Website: macys
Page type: cart
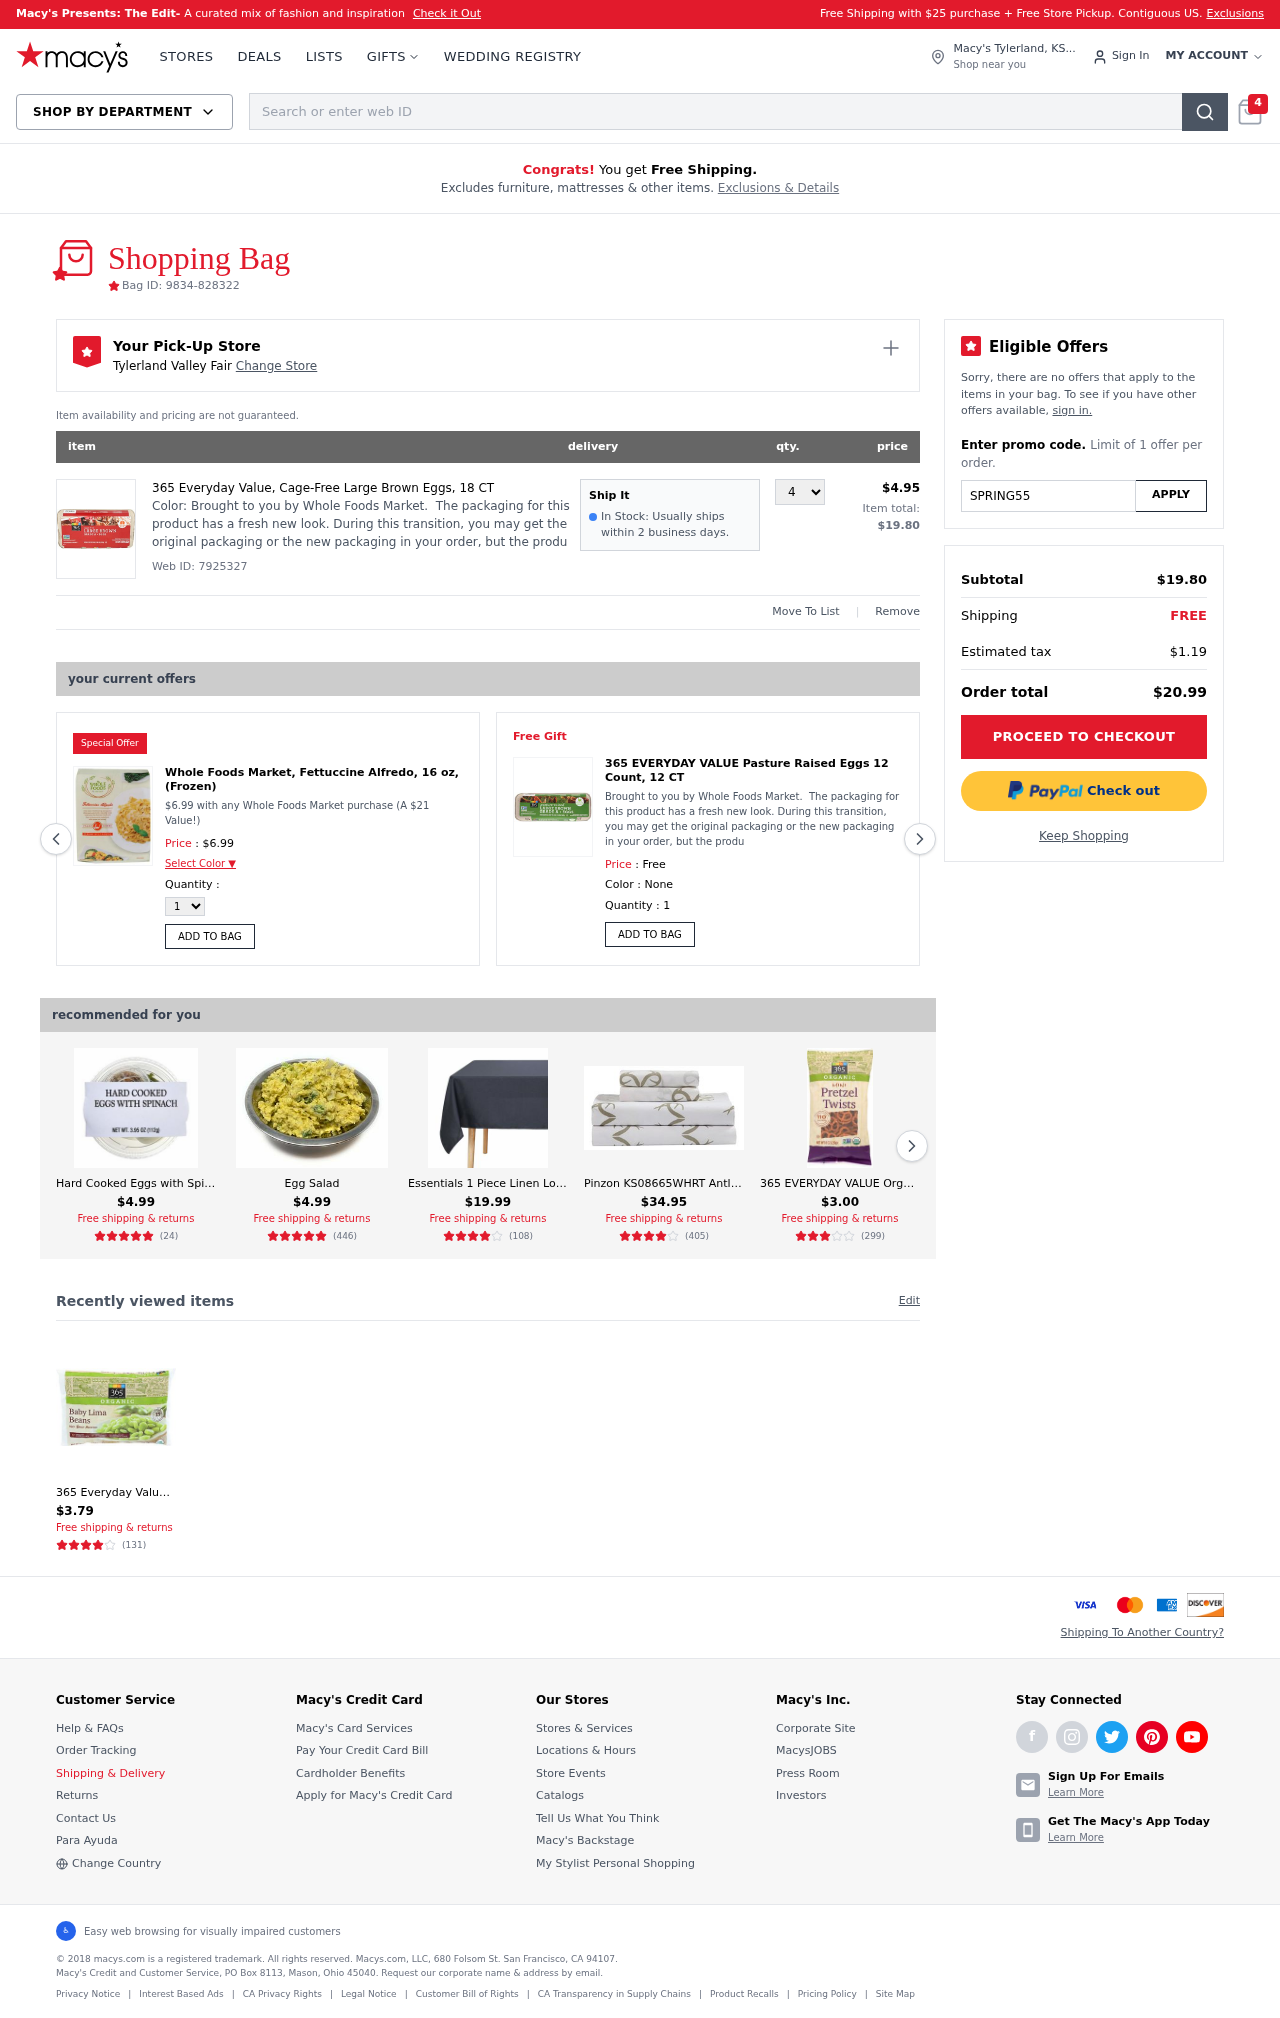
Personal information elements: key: PII_CITY
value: Tylerland Valley Fair Change Store
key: PII_CITY_STATE
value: Tylerland, KS
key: PII_PROMO_CODE
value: SPRING55
Product elements: key: PRODUCT1_DESC
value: Brought to you by Whole Foods Market.  The packaging for this product has a fresh new look. During this transition, you may get the original packaging or the new packaging in your order, but the produ
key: PRODUCT1_NAME
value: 365 Everyday Value, Cage-Free Large Brown Eggs, 18 CT
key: PRODUCT1_PRICE
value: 4.95
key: PRODUCT1_QUANTITY
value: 4
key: PRODUCT2_NAME
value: Whole Foods Market, Fettuccine Alfredo, 16 oz, (Frozen)
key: PRODUCT2_PRICE
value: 6.99
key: PRODUCT3_DESC
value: Brought to you by Whole Foods Market.  The packaging for this product has a fresh new look. During this transition, you may get the original packaging or the new packaging in your order, but the produ
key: PRODUCT3_NAME
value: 365 EVERYDAY VALUE Pasture Raised Eggs 12 Count, 12 CT
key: PRODUCT4_NAME
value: Hard Cooked Eggs with Spinach, 3.95oz
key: PRODUCT4_NUM_RATINGS
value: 24
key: PRODUCT4_PRICE
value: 4.99
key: PRODUCT4_RATING
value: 4.8
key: PRODUCT5_NAME
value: Egg Salad
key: PRODUCT5_NUM_RATINGS
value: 446
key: PRODUCT5_PRICE
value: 4.99
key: PRODUCT5_RATING
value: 4.7
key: PRODUCT6_NAME
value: Essentials 1 Piece Linen Look Tablecloth
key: PRODUCT6_NUM_RATINGS
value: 108
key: PRODUCT6_PRICE
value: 19.99
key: PRODUCT6_RATING
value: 3.8
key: PRODUCT7_NAME
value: Pinzon KS08665WHRT Antler Print Sheet Set, White
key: PRODUCT7_NUM_RATINGS
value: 405
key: PRODUCT7_PRICE
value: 34.95
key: PRODUCT7_RATING
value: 4.4
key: PRODUCT8_NAME
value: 365 EVERYDAY VALUE Organic Mini Pretzel Twists, 8 OZ
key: PRODUCT8_NUM_RATINGS
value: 299
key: PRODUCT8_PRICE
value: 3
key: PRODUCT8_RATING
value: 3.3
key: PRODUCT9_NAME
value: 365 Everyday Value, Organic Baby Lima Beans, No Salt Added, 16 oz, (Frozen) Casepack
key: PRODUCT9_NUM_RATINGS
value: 131
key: PRODUCT9_PRICE
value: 3.79
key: PRODUCT9_RATING
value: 3.7
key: PRODUCT2_DESC
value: $6.99 with any Whole Foods Market purchase (A $21 Value!)
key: PRODUCT1_WEB_ID
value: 7925327
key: PRODUCT1_TOTAL
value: $19.80
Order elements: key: ORDER_NUM_ITEMS
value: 4
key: ORDER_ID
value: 9834-828322
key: ORDER_SUBTOTAL
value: $19.80
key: ORDER_TAX
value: $1.19
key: ORDER_TOTAL
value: $20.99
Search elements: key: HEADER_SEARCH
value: Search or enter web ID